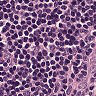
Metastatic tissue present: no